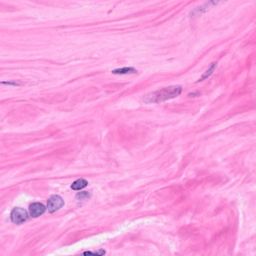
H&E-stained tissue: Breast